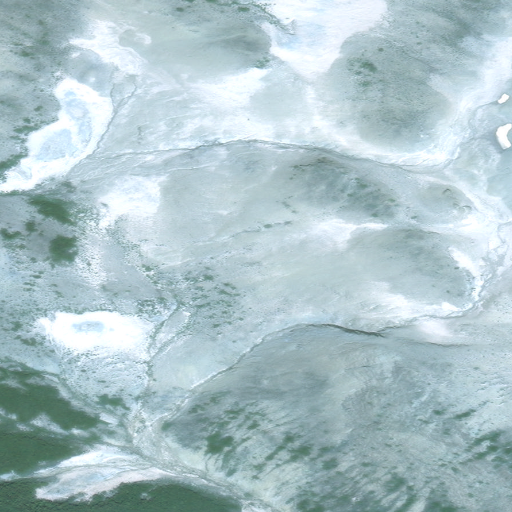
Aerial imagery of gap in Alaska named Hagelbargers Pass containing only unknown